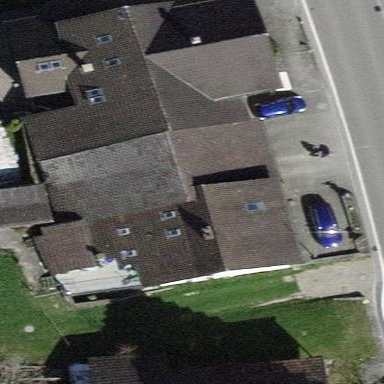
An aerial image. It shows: Building with tiled roof.